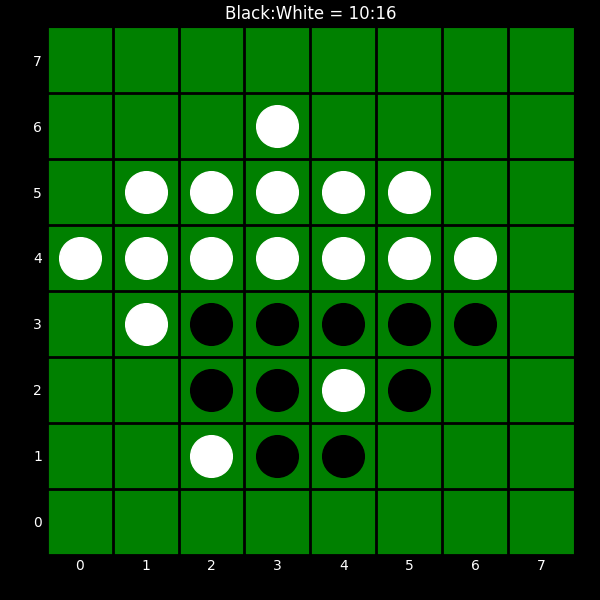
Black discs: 10
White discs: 16